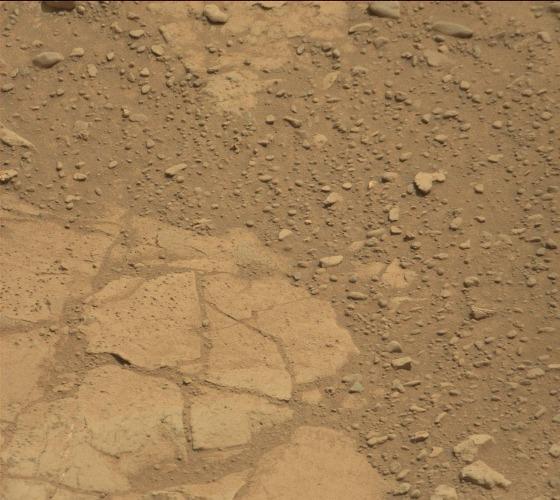
Terrain classes present: Bedrock, Gravel / Sand / Soil, Rock, Shadow